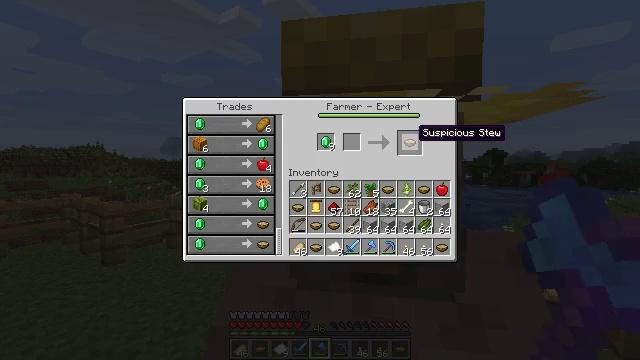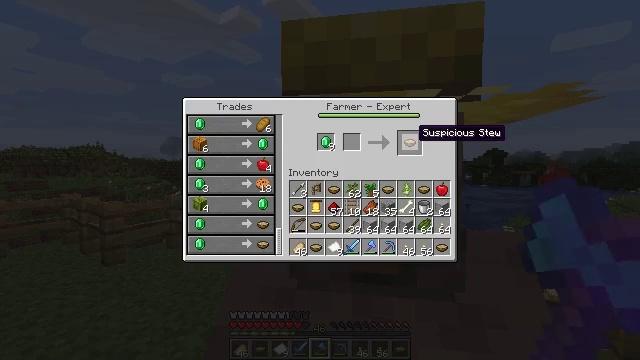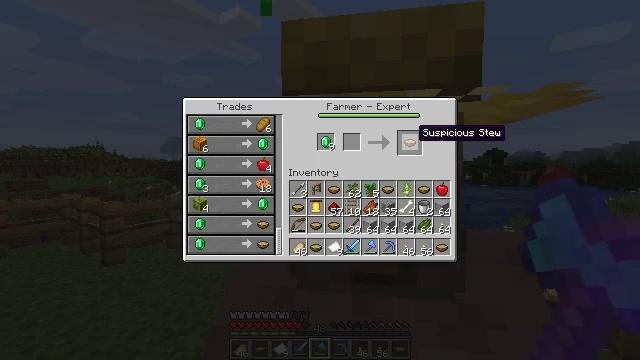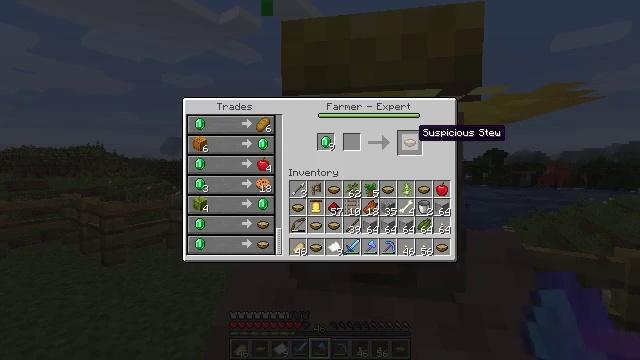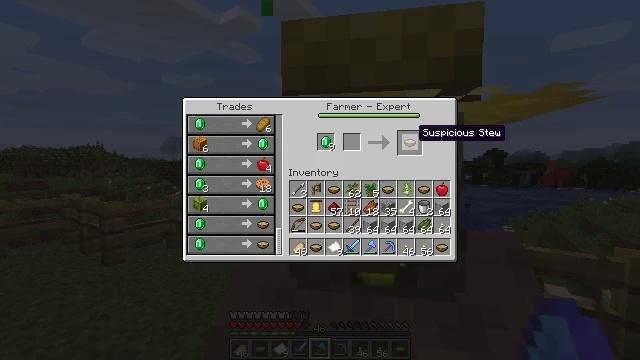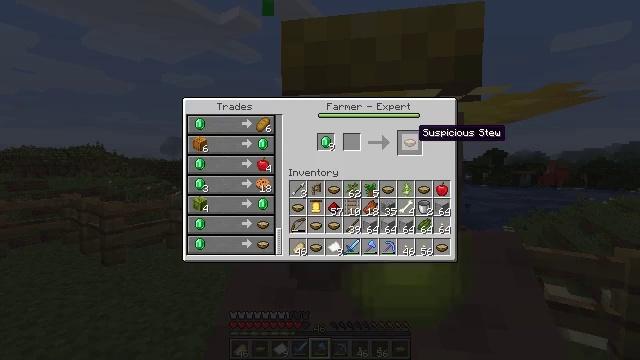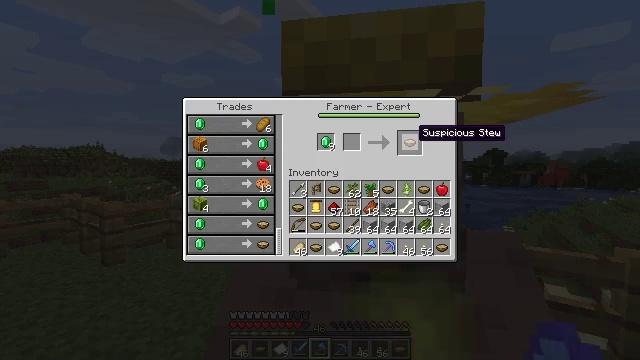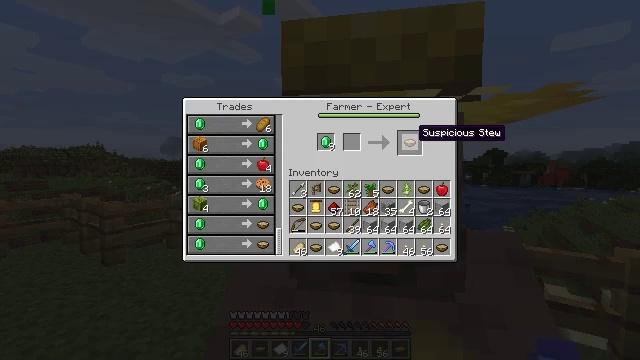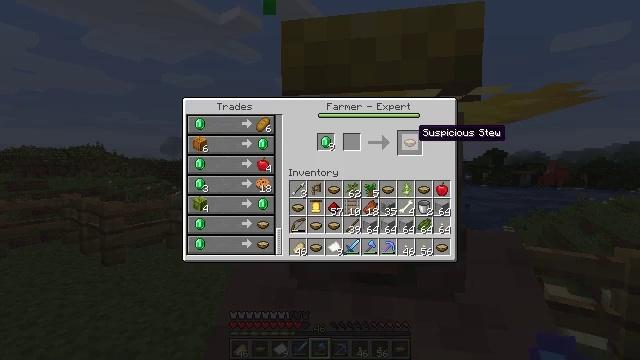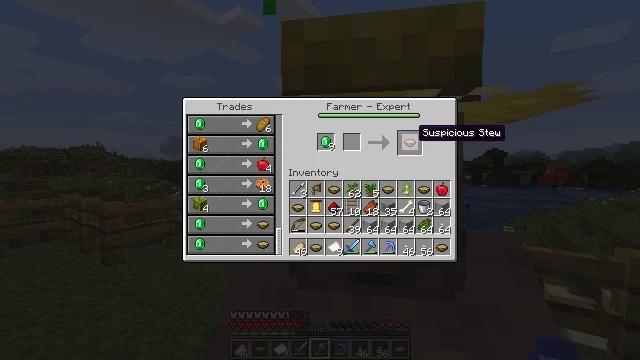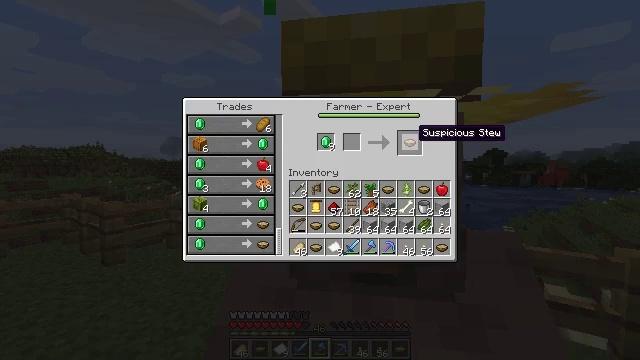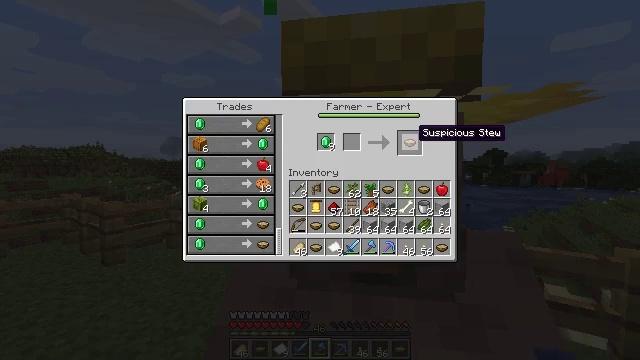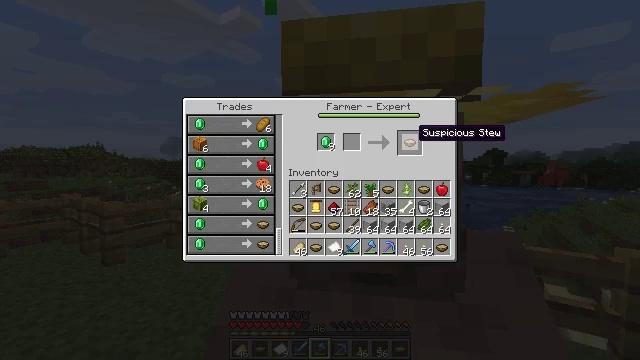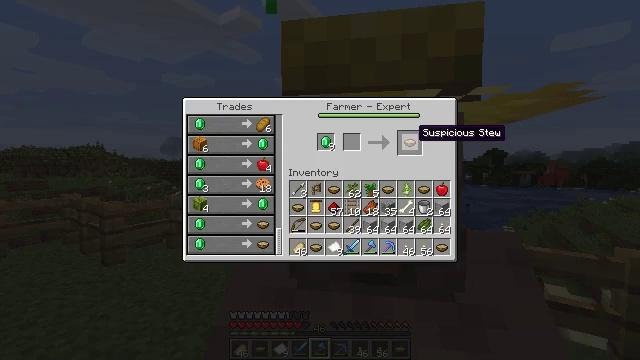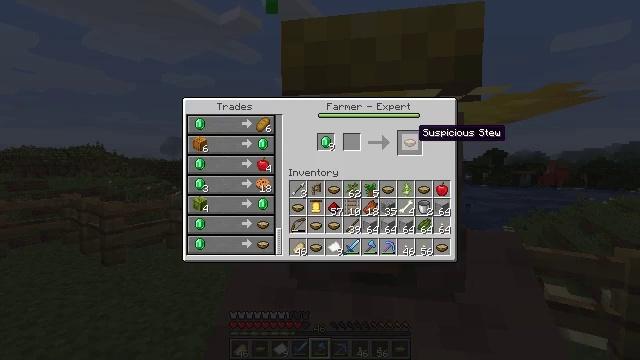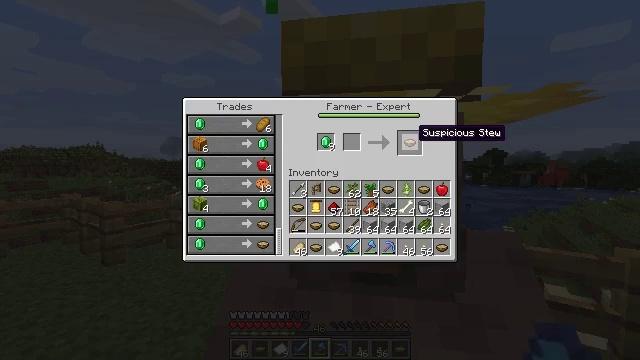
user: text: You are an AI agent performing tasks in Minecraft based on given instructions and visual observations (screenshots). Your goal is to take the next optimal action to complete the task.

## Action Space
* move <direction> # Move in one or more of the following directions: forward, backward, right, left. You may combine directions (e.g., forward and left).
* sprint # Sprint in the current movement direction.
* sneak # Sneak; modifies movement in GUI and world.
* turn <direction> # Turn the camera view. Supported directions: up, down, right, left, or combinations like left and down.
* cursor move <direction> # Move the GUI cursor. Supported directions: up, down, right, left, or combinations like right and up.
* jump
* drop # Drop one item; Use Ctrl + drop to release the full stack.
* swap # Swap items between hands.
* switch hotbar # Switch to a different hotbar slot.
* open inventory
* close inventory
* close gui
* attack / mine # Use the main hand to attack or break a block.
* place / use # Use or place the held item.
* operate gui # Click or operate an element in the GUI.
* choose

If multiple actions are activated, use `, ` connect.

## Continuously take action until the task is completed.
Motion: motion action
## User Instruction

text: Drop an apple.
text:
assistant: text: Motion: sneak, open gui
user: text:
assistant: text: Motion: sneak
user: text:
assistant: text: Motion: sneak
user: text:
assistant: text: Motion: sneak
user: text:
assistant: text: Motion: sneak
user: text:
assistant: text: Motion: sneak
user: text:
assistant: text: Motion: sneak
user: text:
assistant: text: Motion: sneak
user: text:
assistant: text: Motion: sneak
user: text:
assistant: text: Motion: sneak
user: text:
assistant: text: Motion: sneak
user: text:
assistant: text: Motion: sneak
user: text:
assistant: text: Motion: sneak
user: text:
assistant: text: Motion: sneak
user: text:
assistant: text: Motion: sneak
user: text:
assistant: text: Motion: sneak
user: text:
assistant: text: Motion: sneak
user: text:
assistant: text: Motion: sneak
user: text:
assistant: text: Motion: no_op
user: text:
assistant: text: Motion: no_op
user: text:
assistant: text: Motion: no_op
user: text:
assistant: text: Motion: no_op
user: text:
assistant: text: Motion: no_op
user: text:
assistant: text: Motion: no_op
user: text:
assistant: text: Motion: no_op
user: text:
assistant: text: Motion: no_op
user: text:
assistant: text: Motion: close gui
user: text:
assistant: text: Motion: no_op
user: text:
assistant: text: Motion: no_op
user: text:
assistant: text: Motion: no_op